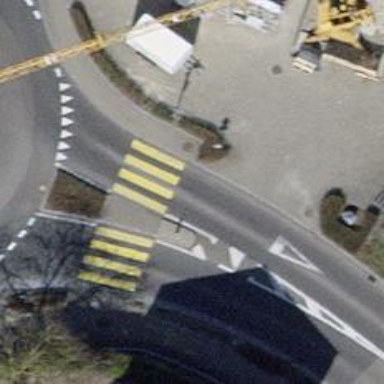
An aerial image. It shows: Pedestrian crossing with zebra markings on footway.